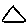
Label: triangle